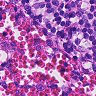
Metastatic tissue present: no